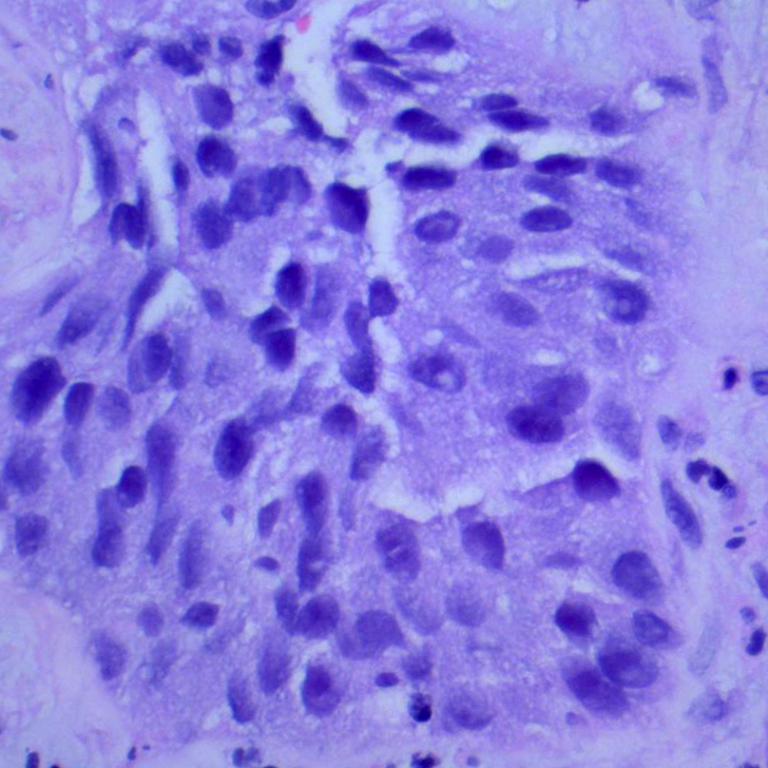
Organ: lung
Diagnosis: squamous carcinomas